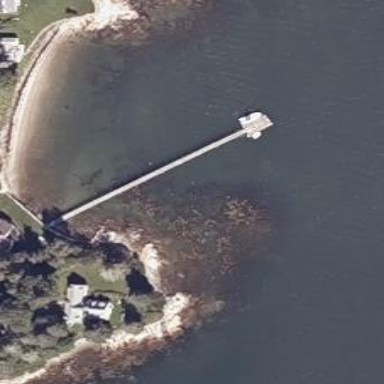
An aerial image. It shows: Man-made pier.